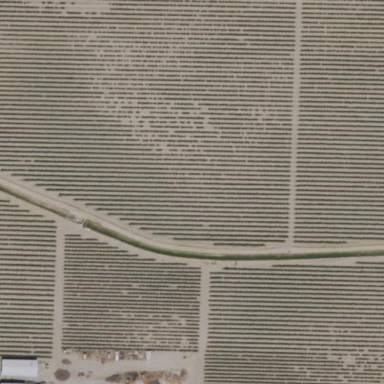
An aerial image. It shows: Vineyard.